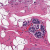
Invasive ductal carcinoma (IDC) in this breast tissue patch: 0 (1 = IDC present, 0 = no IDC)